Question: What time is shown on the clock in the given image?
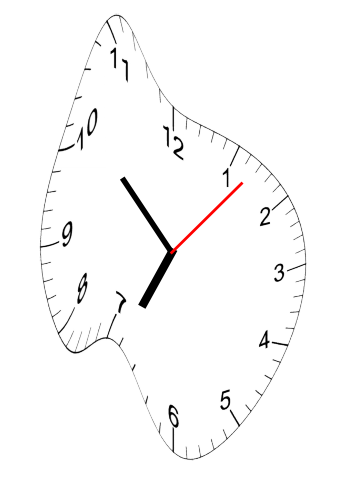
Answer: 06:52:07